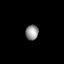
Tissue: lung
Cell type: Endothelial cells
Senescence score: 0.6361
Nuclear area (px): 194
Mean DAPI intensity: 143.99